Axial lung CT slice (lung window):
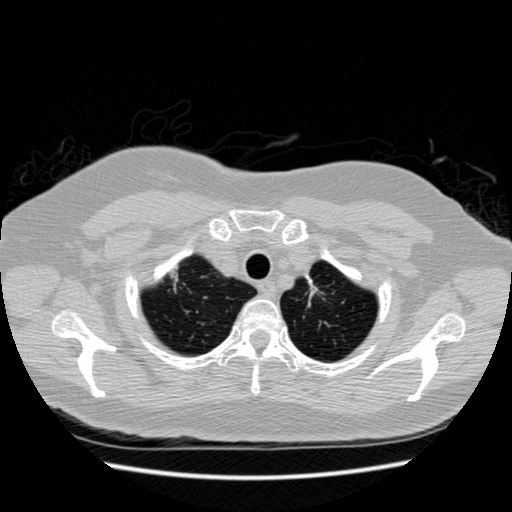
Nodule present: no